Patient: sex M, age 64
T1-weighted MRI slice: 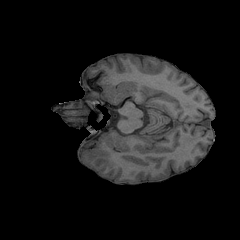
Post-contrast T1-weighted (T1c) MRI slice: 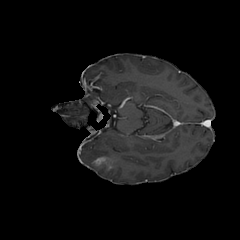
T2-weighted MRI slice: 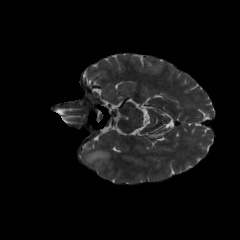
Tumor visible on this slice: yes
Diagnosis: Glioblastoma, IDH-wildtype
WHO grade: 4